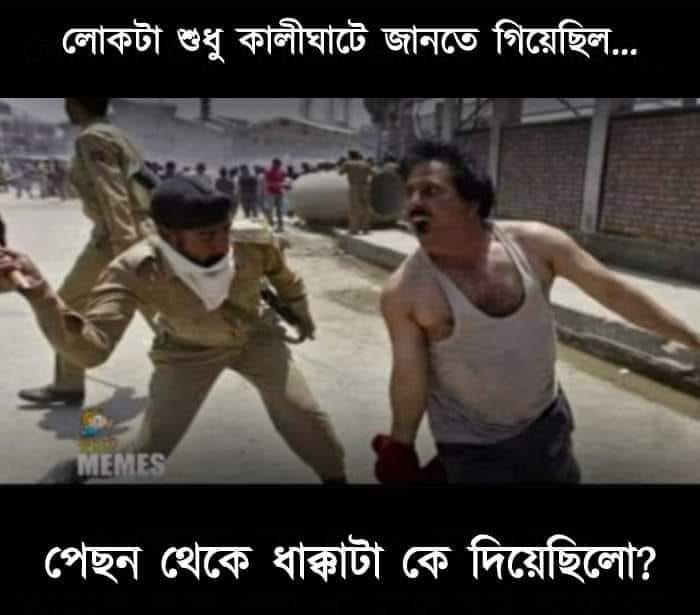
Text: লোকটা শুধু কালীঘাটে জানতে গিয়েছিল পেছন থেকে ধাক্কাটা কে দিয়েছিলো
Label: Hate
Hate category: Political
Targeted group: Organization